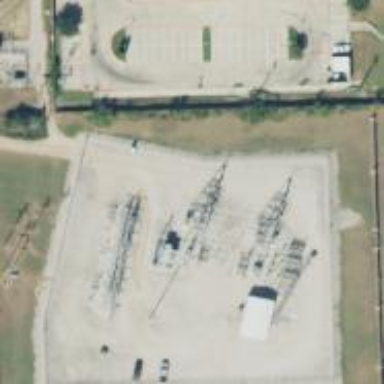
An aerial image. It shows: There is distribution substation enclosed by fence.